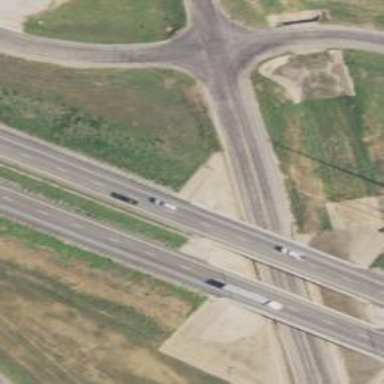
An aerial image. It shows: Bridge over motorway.